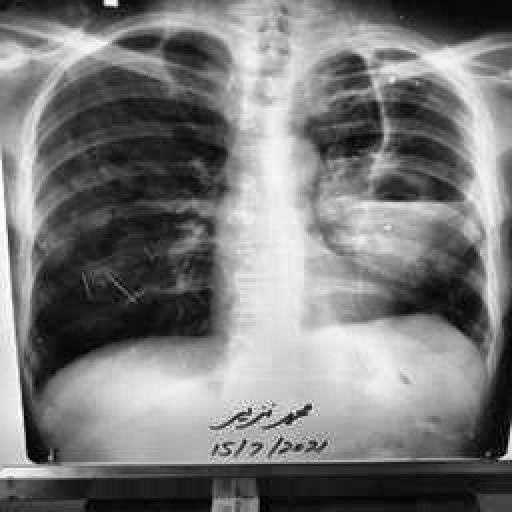
Finding: TUBERCULOSIS